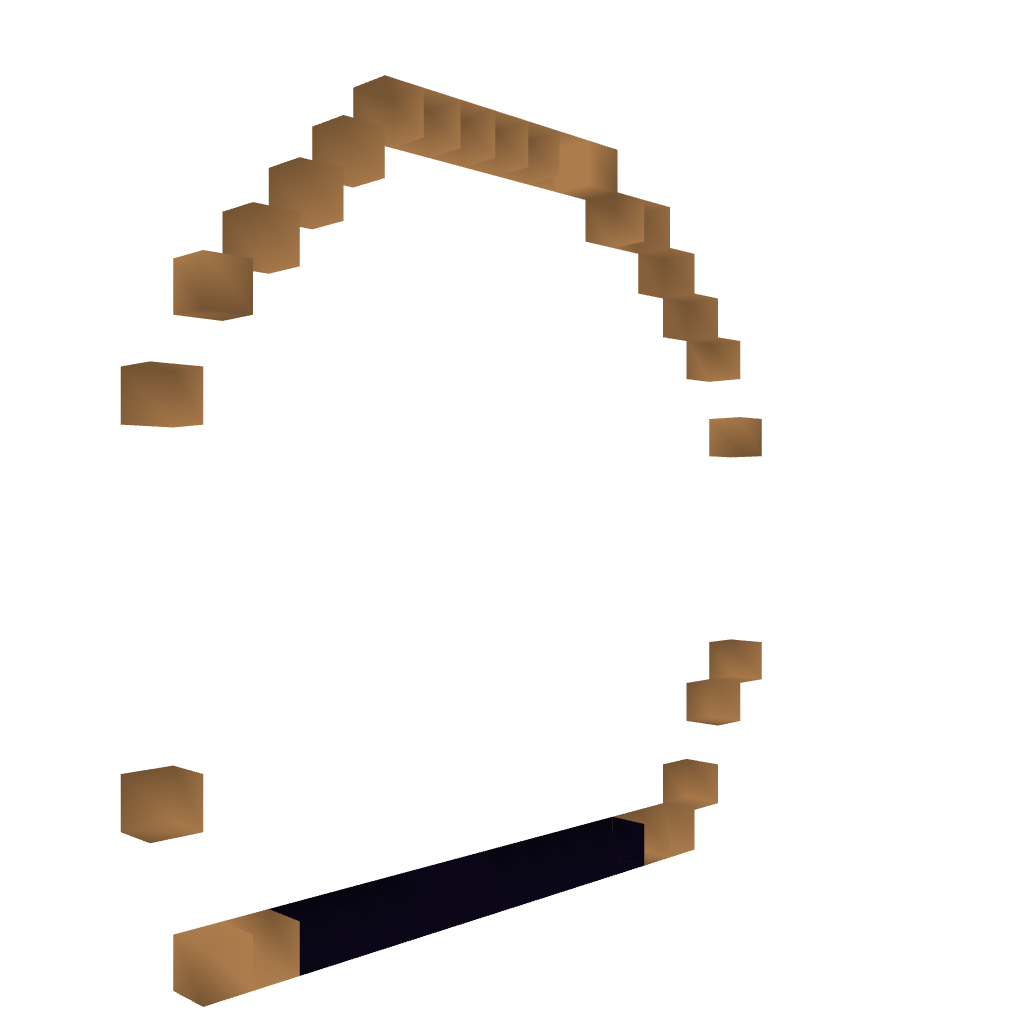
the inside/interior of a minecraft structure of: Super Mario Blue Mushroom